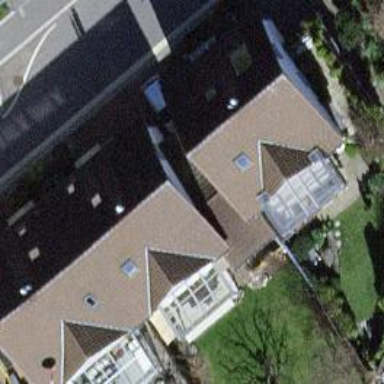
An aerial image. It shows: Terrace building.